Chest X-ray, PA view. Patient: 50 years old, sex F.
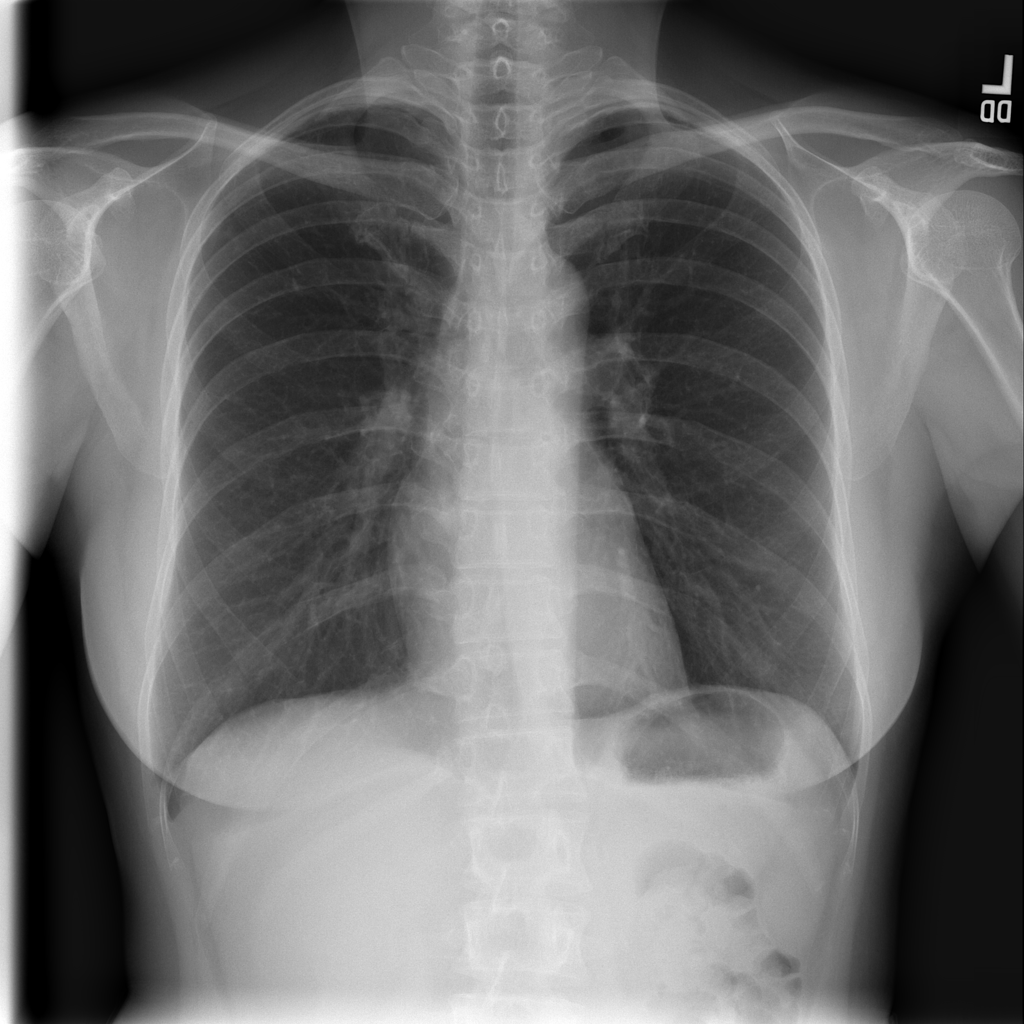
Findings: No Finding